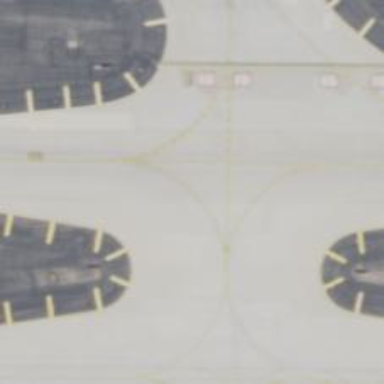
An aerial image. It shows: Image of taxiway at airport.